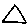
Label: triangle